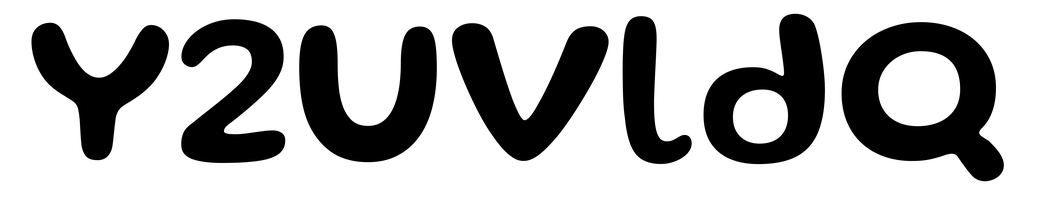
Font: Gluten_Medium